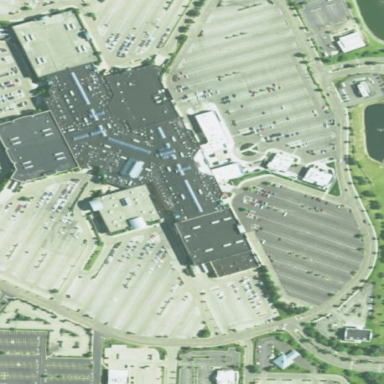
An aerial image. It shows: Retail area.